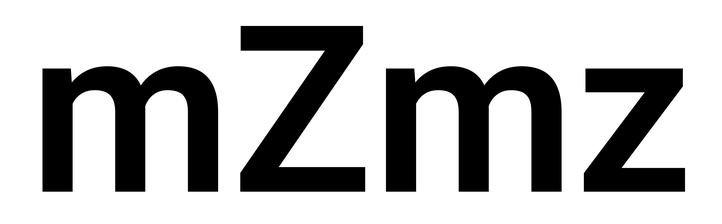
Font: Roboto_SemiBold